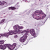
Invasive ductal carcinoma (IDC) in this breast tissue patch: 1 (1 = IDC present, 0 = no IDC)